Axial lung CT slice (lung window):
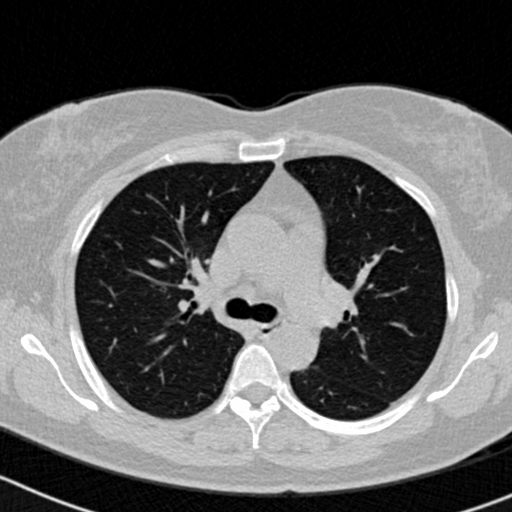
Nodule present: no